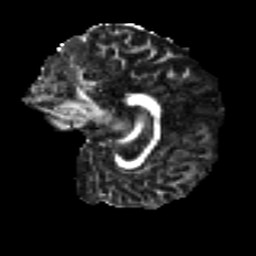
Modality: FA
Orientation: sagittal
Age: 22
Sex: female
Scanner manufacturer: ge
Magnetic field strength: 3 T
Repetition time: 7.8 s
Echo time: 0.0606 s